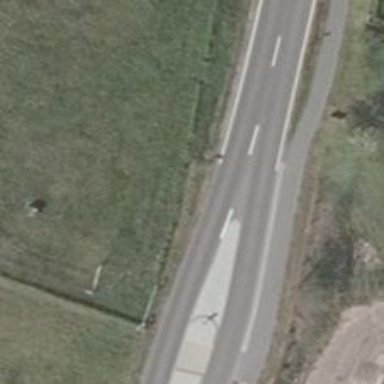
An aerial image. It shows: Secondary road with asphalt surface.